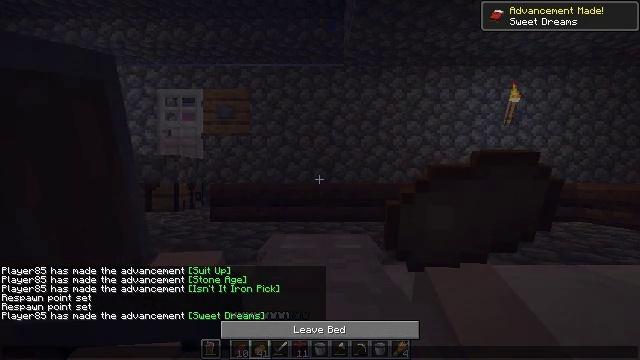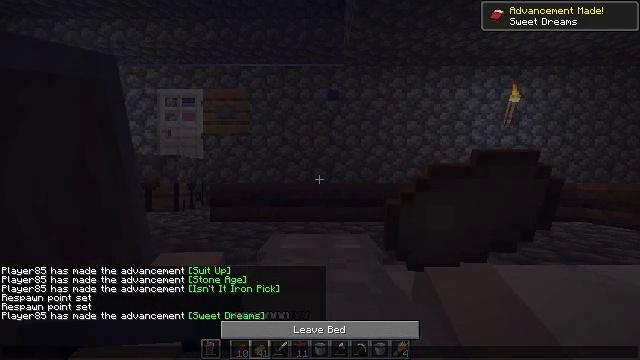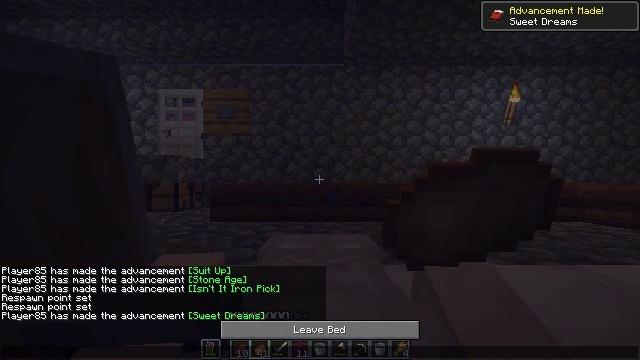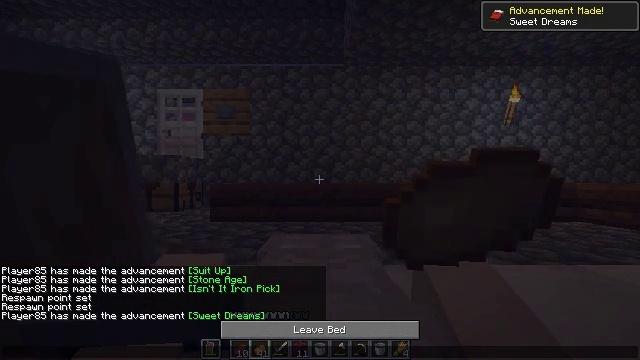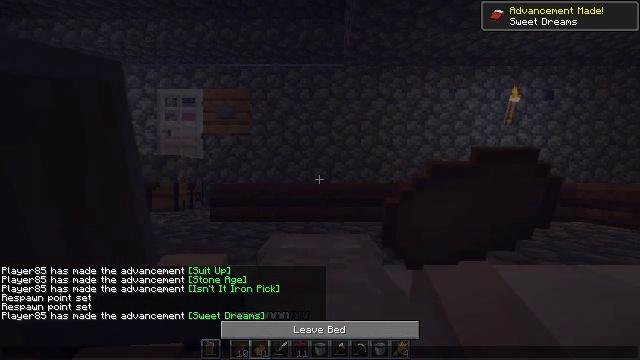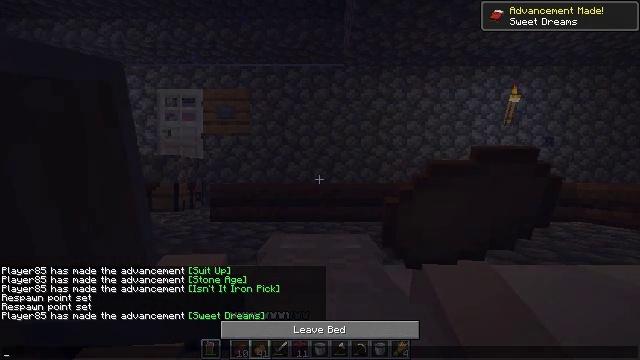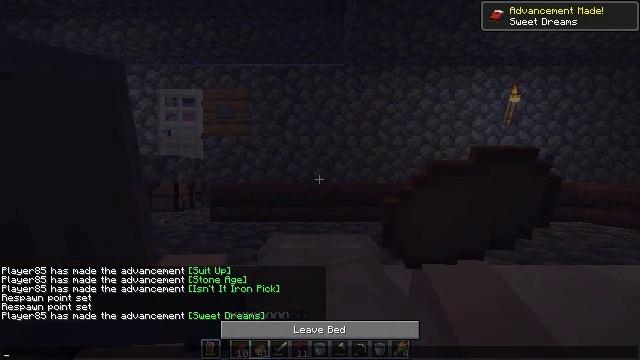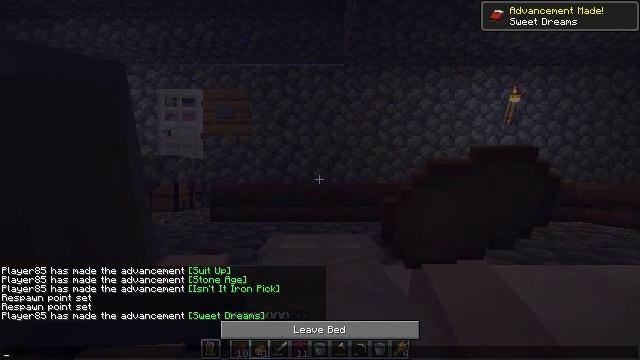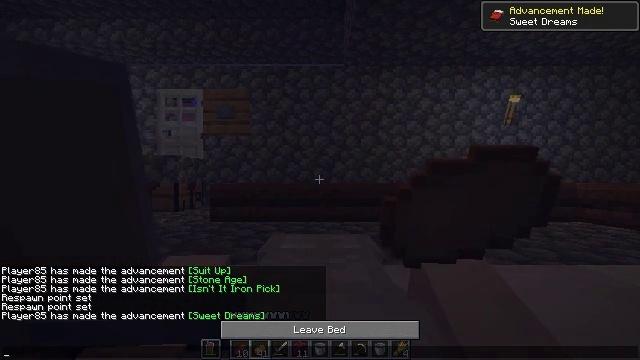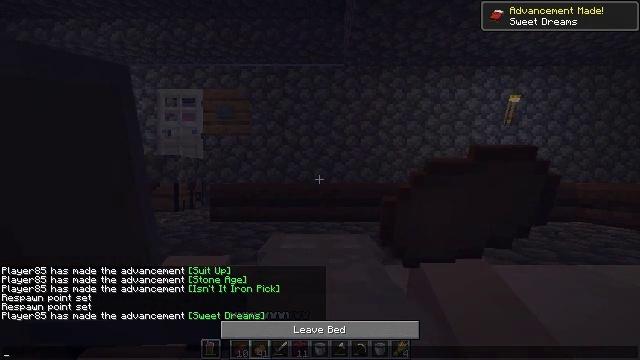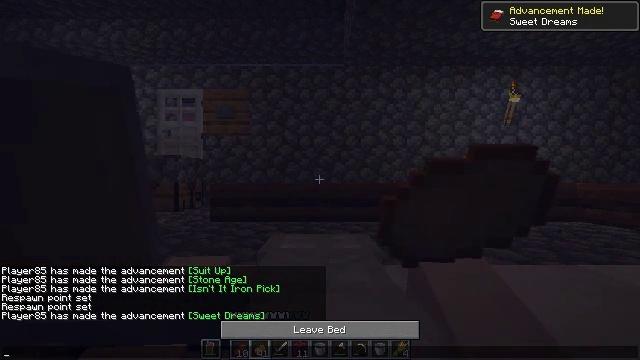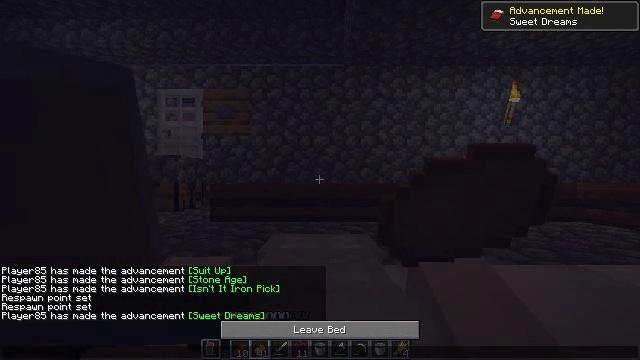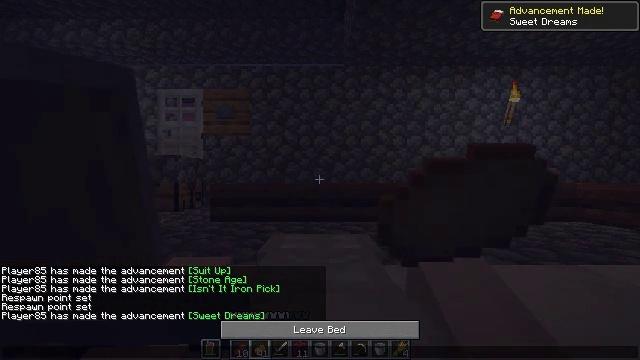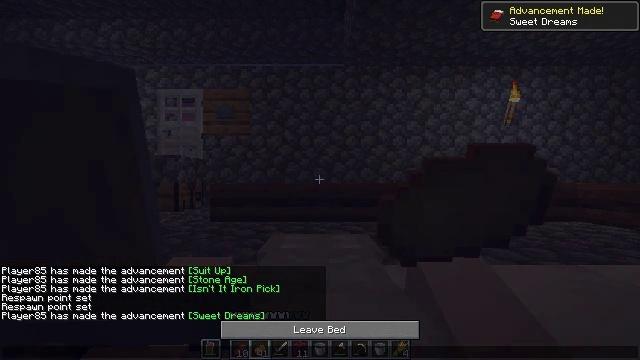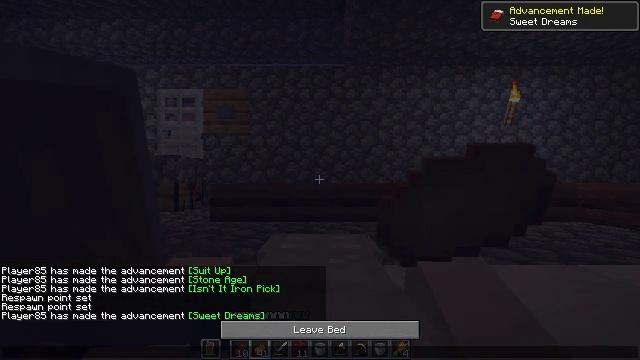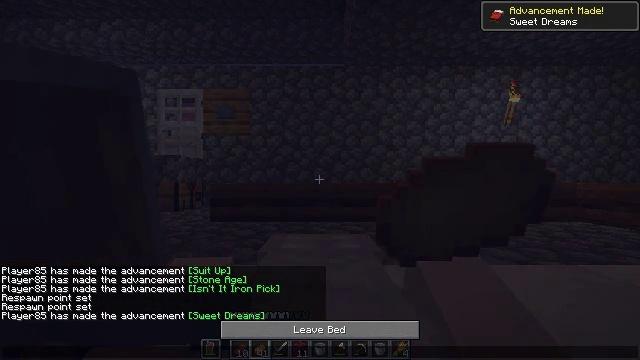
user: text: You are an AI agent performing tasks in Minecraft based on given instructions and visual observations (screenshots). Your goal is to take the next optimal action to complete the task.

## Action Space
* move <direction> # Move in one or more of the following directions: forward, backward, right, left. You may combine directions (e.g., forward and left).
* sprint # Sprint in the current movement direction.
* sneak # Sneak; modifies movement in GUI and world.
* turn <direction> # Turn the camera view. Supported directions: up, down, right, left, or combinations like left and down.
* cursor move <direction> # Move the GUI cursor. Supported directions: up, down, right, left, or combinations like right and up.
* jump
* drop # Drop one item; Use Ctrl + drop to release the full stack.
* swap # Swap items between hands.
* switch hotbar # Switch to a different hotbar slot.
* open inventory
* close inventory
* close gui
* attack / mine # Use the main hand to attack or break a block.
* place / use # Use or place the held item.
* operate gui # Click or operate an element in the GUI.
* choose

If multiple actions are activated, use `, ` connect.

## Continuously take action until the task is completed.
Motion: motion action
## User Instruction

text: Get an emerald by using the crafting table.
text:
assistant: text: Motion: no_op
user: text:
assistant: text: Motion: no_op
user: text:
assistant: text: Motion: no_op
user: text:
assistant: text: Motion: no_op
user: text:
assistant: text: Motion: no_op
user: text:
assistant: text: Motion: no_op
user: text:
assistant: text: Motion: no_op
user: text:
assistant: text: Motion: no_op
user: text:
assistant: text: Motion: no_op
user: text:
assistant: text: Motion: no_op
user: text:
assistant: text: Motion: no_op
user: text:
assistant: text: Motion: no_op
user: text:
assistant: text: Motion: no_op
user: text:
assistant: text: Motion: no_op
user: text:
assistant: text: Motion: no_op
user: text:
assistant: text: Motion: no_op
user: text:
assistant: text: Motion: no_op
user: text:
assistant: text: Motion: no_op
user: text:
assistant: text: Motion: no_op
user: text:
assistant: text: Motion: no_op
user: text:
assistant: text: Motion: no_op
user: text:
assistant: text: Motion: no_op
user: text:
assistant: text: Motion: no_op
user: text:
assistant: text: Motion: no_op
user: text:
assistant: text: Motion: no_op
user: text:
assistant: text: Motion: no_op
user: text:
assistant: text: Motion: no_op
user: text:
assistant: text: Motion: no_op
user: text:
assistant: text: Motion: no_op
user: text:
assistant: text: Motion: no_op